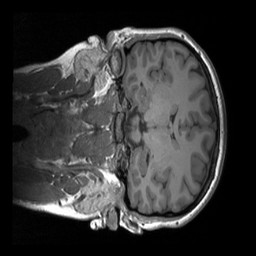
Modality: T1w
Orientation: coronal
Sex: female
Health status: ill
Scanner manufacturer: siemens
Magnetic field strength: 3 T
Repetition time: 1.66 s
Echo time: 0.00254 s